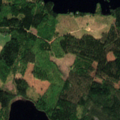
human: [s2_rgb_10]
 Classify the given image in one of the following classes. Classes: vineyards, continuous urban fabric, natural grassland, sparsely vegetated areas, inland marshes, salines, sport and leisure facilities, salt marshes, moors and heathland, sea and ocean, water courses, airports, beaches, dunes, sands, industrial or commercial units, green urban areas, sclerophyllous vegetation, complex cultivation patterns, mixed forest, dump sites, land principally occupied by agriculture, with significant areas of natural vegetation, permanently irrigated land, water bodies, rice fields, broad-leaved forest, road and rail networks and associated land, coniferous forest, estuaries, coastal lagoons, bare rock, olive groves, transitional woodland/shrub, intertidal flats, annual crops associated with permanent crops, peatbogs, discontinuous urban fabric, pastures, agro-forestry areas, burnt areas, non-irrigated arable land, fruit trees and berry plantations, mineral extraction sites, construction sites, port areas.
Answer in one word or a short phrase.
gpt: coniferous forest, mixed forest, water bodies